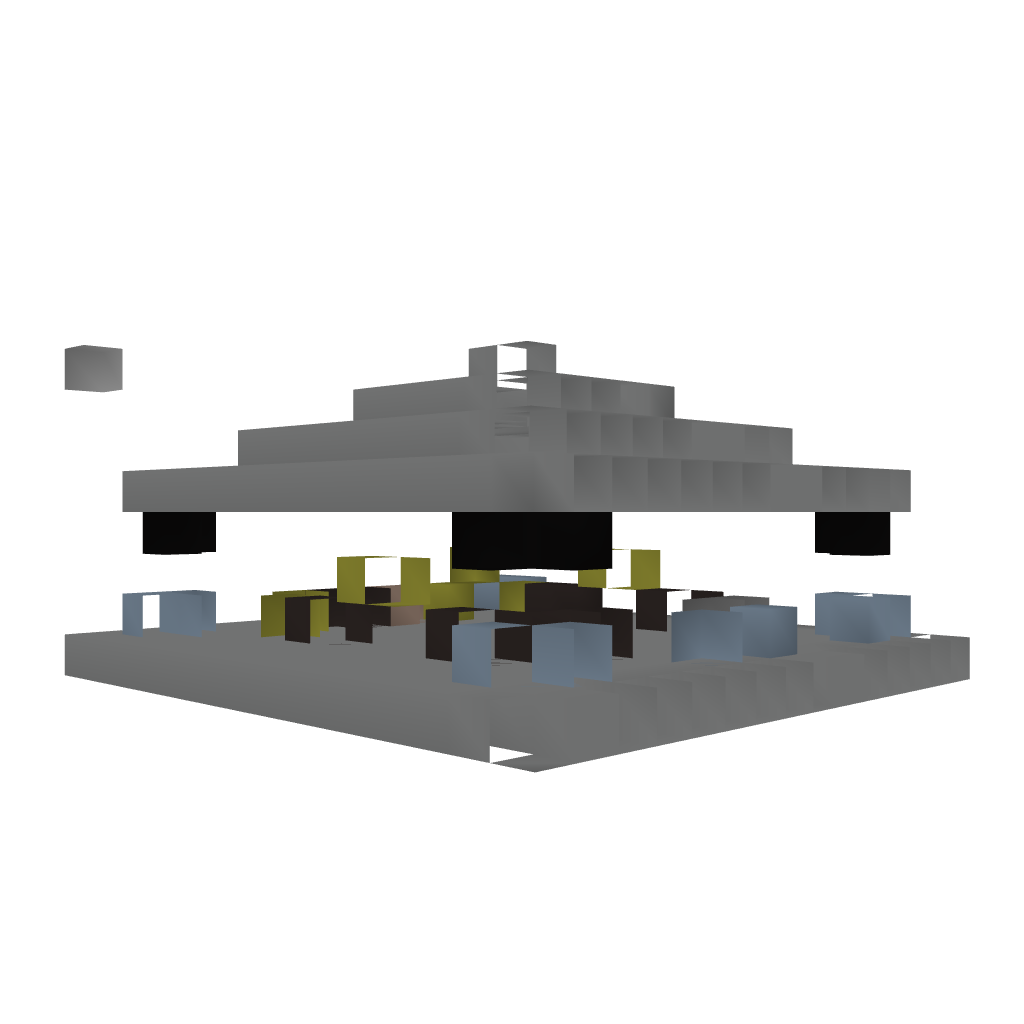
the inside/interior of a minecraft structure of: SmallHunt